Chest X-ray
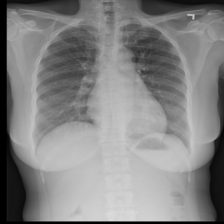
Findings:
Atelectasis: negative
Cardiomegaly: negative
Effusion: negative
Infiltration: positive
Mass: negative
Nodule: negative
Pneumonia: negative
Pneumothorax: negative
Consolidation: negative
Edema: negative
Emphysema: negative
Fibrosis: negative
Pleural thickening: negative
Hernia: negative